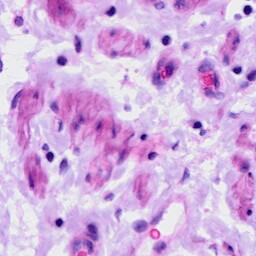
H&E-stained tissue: Ovarian